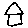
Label: house